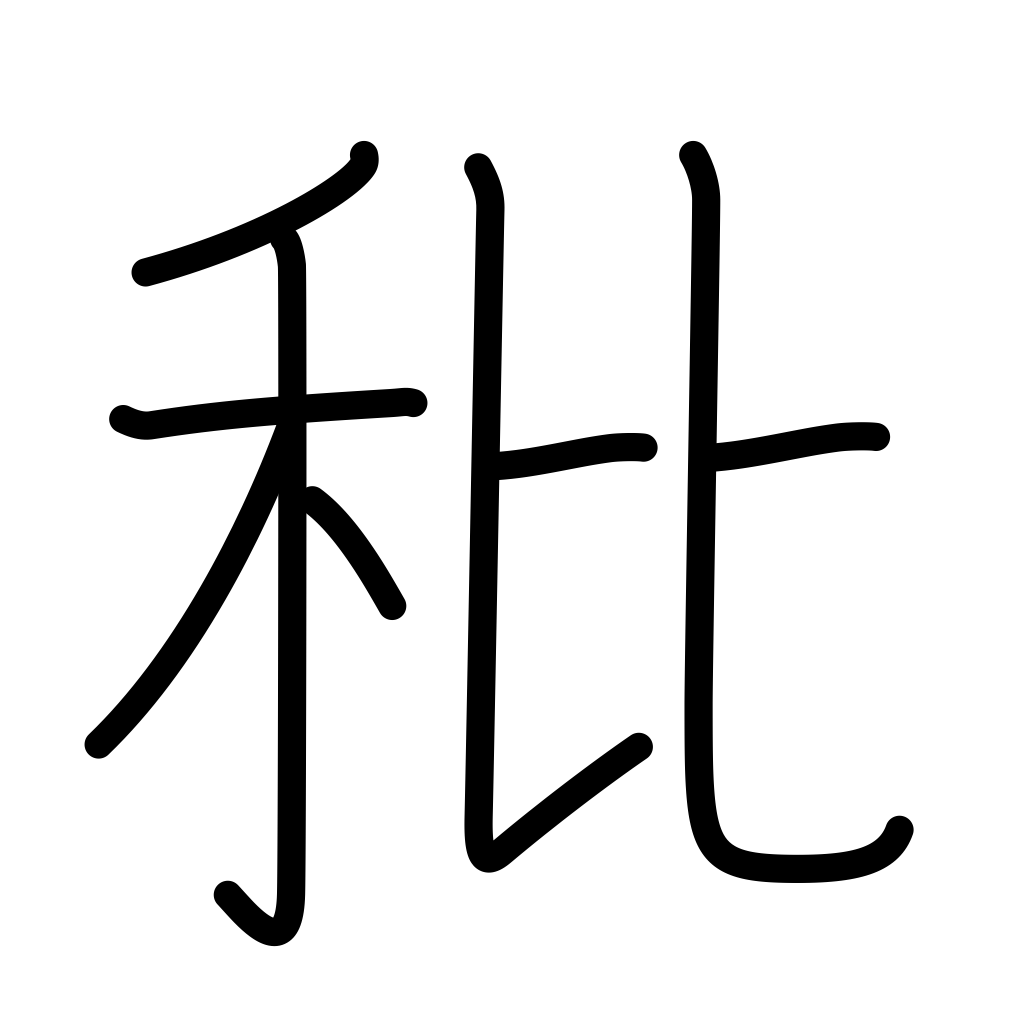
Meaning: empty grain or rice husk, chaff